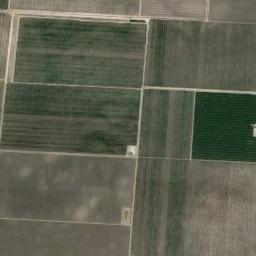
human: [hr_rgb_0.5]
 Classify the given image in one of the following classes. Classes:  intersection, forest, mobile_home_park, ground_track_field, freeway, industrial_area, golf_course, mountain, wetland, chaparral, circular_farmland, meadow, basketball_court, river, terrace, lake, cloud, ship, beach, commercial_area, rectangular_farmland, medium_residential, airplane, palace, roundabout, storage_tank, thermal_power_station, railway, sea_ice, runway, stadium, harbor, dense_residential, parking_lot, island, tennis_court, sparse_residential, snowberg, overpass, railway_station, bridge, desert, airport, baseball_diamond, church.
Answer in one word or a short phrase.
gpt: rectangular_farmland